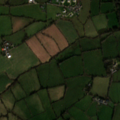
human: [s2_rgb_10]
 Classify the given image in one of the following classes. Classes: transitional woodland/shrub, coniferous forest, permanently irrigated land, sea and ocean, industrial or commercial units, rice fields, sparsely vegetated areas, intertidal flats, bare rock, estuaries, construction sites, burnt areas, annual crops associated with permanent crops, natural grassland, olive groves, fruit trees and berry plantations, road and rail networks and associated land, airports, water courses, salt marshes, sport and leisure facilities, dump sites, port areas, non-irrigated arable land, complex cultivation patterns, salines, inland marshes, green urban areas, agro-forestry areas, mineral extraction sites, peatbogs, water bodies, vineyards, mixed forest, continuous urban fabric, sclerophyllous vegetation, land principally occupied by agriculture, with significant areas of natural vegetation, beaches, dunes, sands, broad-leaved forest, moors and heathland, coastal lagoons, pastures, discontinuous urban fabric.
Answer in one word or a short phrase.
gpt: non-irrigated arable land, pastures, land principally occupied by agriculture, with significant areas of natural vegetation